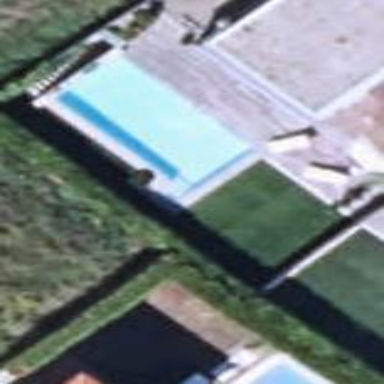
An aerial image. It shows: Swimming pool located in leisure land.